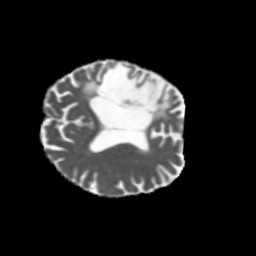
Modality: MD
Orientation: axial
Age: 66
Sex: female
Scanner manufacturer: siemens
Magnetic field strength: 3 T
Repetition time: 5.47 s
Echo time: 0.0854 s